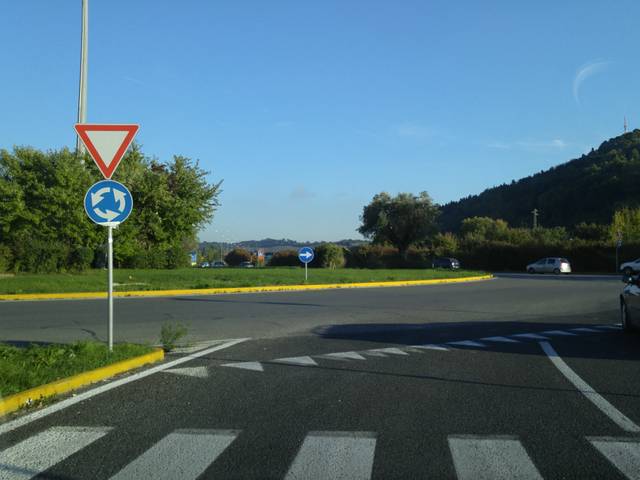
Region: Italy
Coordinates: 43.892, 12.888